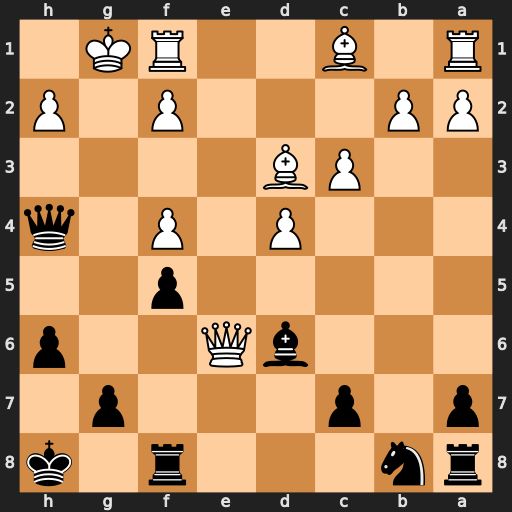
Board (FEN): rn3r1k/p1p3p1/3bQ2p/5p2/3P1P1q/2PB4/PP3P1P/R1B2RK1
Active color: b
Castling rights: -
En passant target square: -
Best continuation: Qg4+ Kh1 Qf3+